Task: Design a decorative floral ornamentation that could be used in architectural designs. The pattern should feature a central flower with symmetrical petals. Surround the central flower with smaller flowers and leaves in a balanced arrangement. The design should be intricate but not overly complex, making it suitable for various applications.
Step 1548:
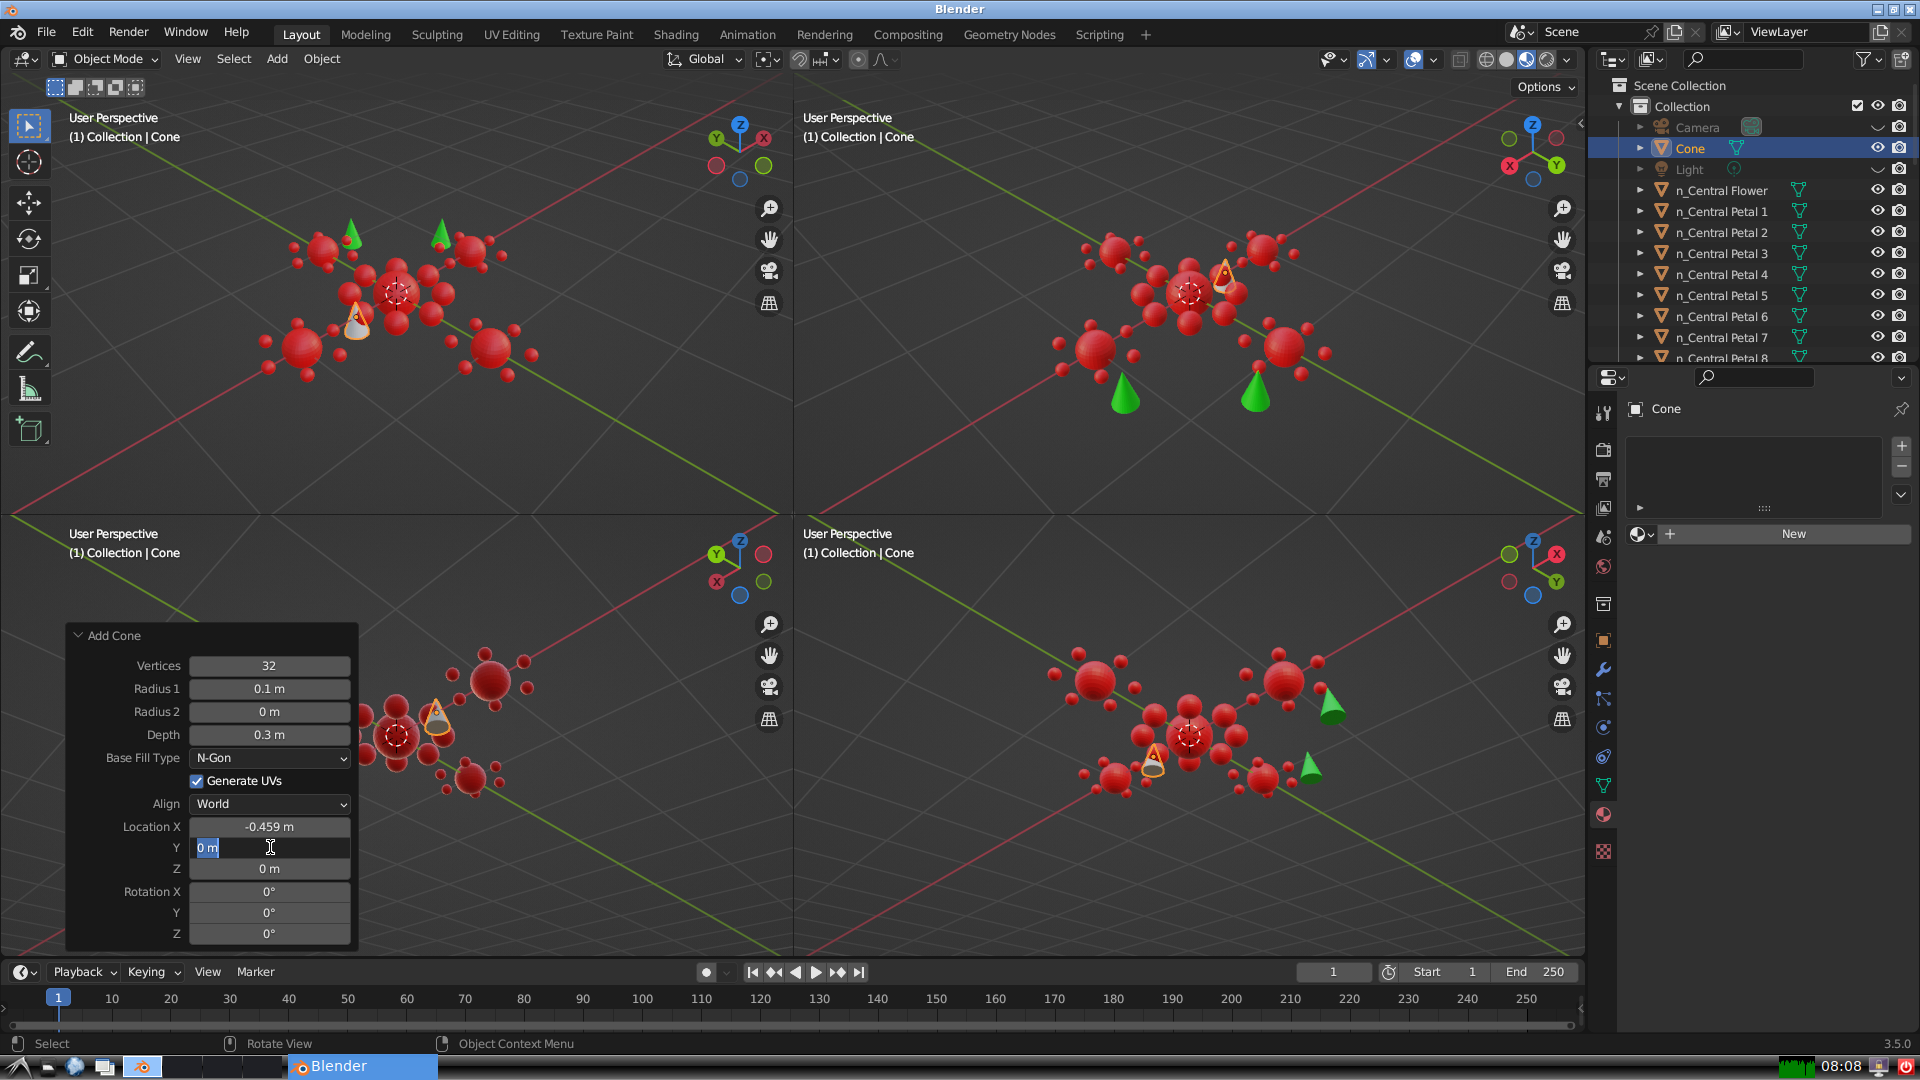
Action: input_text: 1.1086554390135441